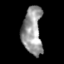
Tissue: skin
Cell type: Epithelial cells
Senescence score: 0.2728
Nuclear area (px): 918
Mean DAPI intensity: 151.491